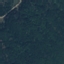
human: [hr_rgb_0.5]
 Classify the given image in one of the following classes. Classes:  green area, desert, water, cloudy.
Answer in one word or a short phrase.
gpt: green area